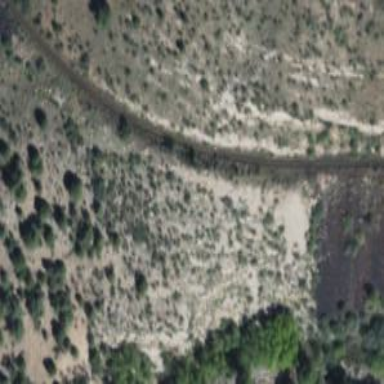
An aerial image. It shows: Abandoned railway track.